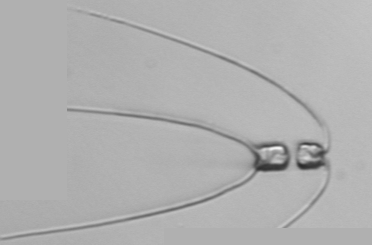
Label: Chaetoceros_peruvianis